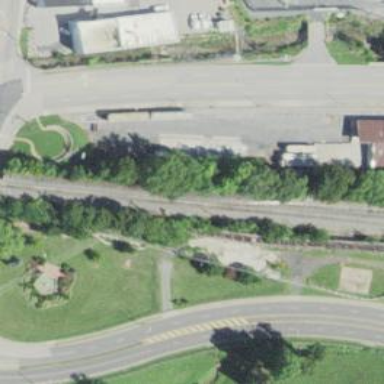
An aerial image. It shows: Abandoned railway siding with bridge.